Question: I have a user control that generates a series of arrow buttons. I want each button to display a custom user control. My custom arrow button navigation control looks like this when rendered:

When complete, clicking a button will display a user control below the arrows. Each arrow button needs to be tied to a custom user control containing unique functionality specific to that button. Currently I have a simple 'List<ArrowTab> Tabs { get; set; }' property on the user control, and in the page_load of the page hosting the user control I add some sample tabs (seen above) programmatically, like this:
'''
TabWizard1.Tabs = new List<ArrowTab>
{
new ArrowTab
{
Text = "Project Settings",
Selected = true
},
new ArrowTab { Text = "Groups" },
new ArrowTab { Text = "Products" },
new ArrowTab { Text = "Make Assignments" },
new ArrowTab { Text = "Review Assignments" },
new ArrowTab { Text = "Commitments" }
};
'''
This works for adding the button from the code behind but what I actually want is to add the button in the markup for the user control on the page and also associate a different custom user control to that button. For example, I want to do something like this:
'''
<uc:TabWizard ID="TabWizard1" runat="server">
<items>
<arrowTab Text="Project Settings">
<uc:ProjectSettingsControl ID="projectSettings1" runat="server" />
</arrowTab>
<arrowTab Text="Groups">
<uc:GroupsControl ID="groups1" runat="server" />
</arrowTab>
<arrowTab Text="Products">
<uc:ProductsControl ID="products1" runat="server" />
</arrowTab>
<arrowTab Text="Make Assignments">
<uc:MakeAssignmentsControl ID="makeAssignments1" runat="server" />
</arrowTab>
<arrowTab Text="Review Assignments">
<uc:ReviewAssignmentsControl ID="reviewAssignments1" runat="server" />
</arrowTab>
<arrowTab Text="Commitments">
<uc:CommitmentsControl ID="commitments1" runat="server" />
</arrowTab>
</items>
</uc:TabWizard>
'''
An example of someone already doing something similar is the Telerik RadPanel control.
'''
<telerik:RadPanelItem Text="Mail" ImageUrl="Img/mail.gif" Expanded="True">
<Items>
<telerik:RadPanelItem ImageUrl="Img/mailPersonalFolders.gif" Text="Personal Folders" />
<telerik:RadPanelItem ImageUrl="Img/mailDeletedItems.gif" Text="Deleted Items" />
<telerik:RadPanelItem ImageUrl="Img/mailInbox.gif" Text="Inbox" />
<telerik:RadPanelItem ImageUrl="Img/mailFolder.gif" Text="My Mail" />
<telerik:RadPanelItem ImageUrl="Img/mailSent.gif" Text="Sent Items" />
<telerik:RadPanelItem ImageUrl="Img/mailOutbox.gif" Text="Outbox" />
<telerik:RadPanelItem ImageUrl="Img/mailSearch.gif" Text="Search Folders" />
</Items>
</telerik:RadPanelItem>
'''
I have no idea how to create a user control that allows this behavior. Even just a nudge in the right direction would be beneficial.
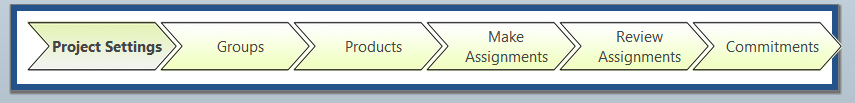
Answer: The link Richard provided should point you in the right direction, but to answer some of your questions:
### How do I allow child elements?
You can make a server control support child elements by marking the property with the 'PersistenceMode' and 'DesignerSieralizationVisibility' attributes. In your case, this property would be a collection of elements, like in the example below:
'''
/// <summary>
/// Gets the columns collection.
/// </summary>
[Browsable(true)]
[DesignerSerializationVisibility(DesignerSerializationVisibility.Content)]
[PersistenceMode(PersistenceMode.InnerProperty)]
public GridColumnCollection Columns
{
get
{
if (columnsCollection == null)
{
if (columnsArrayList == null)
{
this.EnsureChildControls();
if (columnsArrayList == null)
columnsArrayList = new ArrayList();
}
columnsCollection = new GridColumnCollection(columnsArrayList);
}
return columnsCollection;
}
}
'''
### How do I iterate over those elements in page load the user control?
The child element collection will be mapped to a property, and you can iterate over the collection to add the elements to your control.
'''
foreach (GridColumn dataColumn in columnsCollection)
{
var cell = new GridCell(dataColumn.HeaderStyle, dataColumn.HeaderText);
item.Cells.Add(cell);
}
'''
### Do child items need to be user controls as well?
No, child items will be other server controls. Your items property will map to a collection of server controls, which in your case are the 'ArrowTab' controls.
### And finally, if the child items need to be their own user control then do those controls need some sort of ContentTemplate thing?
Yes, you would want to implement the 'ITemplate' interface in your 'ArrowTab' server control. The link that Richard provided should explain how to do this.